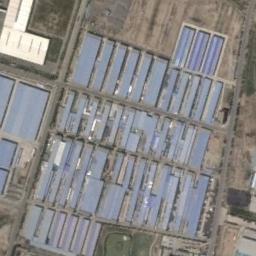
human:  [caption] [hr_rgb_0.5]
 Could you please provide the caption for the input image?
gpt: The industrial area has some neatly arranged blue workshops .

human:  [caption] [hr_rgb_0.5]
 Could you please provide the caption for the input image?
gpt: There are many blue houses in the industrial area .

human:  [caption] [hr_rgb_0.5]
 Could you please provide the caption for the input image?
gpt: There are not many houses in the industrial area .

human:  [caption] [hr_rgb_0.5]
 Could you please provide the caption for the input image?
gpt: Neatly planned factories and roads in an industrial area with green belts .

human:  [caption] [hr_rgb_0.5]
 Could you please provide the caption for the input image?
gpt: There are some blue buildings and some empty land on the industrial area .